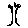
Label: tree